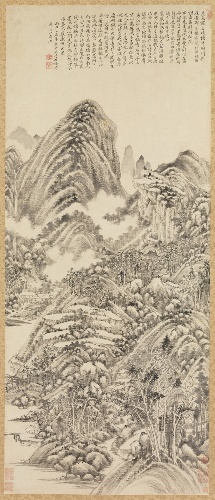
Title: 清　王時敏　仿黃公望山水圖　軸 絹本|Landscape in the style of Huang Gongwang
Artist: Wang Shimin
Artist bio: Chinese, 1592–1680
Date: 1666
Object type: Hanging scroll
Classification: Paintings
Medium: Hanging scroll; ink on paper
Culture: China
Period: Qing dynasty (1644–1911)
Dimensions: Image: 53 x 22 1/4 in. (134.6 x 56.5 cm)
Overall with mounting: 87 3/4 x 28 1/4 in. (222.9 x 71.8 cm)
Overall with knobs: 87 3/4 x 31 in. (222.9 x 78.7 cm)
Department: Asian Art
Credit line: Ex coll.: C. C. Wang Family, Gift of Douglas Dillon, 1980
Accession year: 1980
Repository: Metropolitan Museum of Art, New York, NY
Tags: Mountains|Landscapes